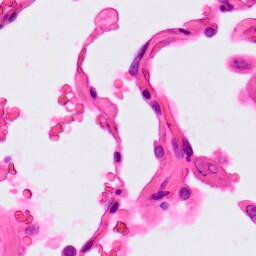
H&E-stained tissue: Lung